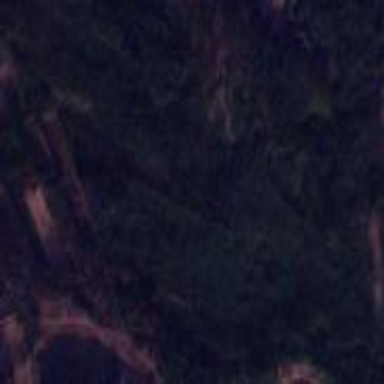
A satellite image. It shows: Forest area.